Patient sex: M
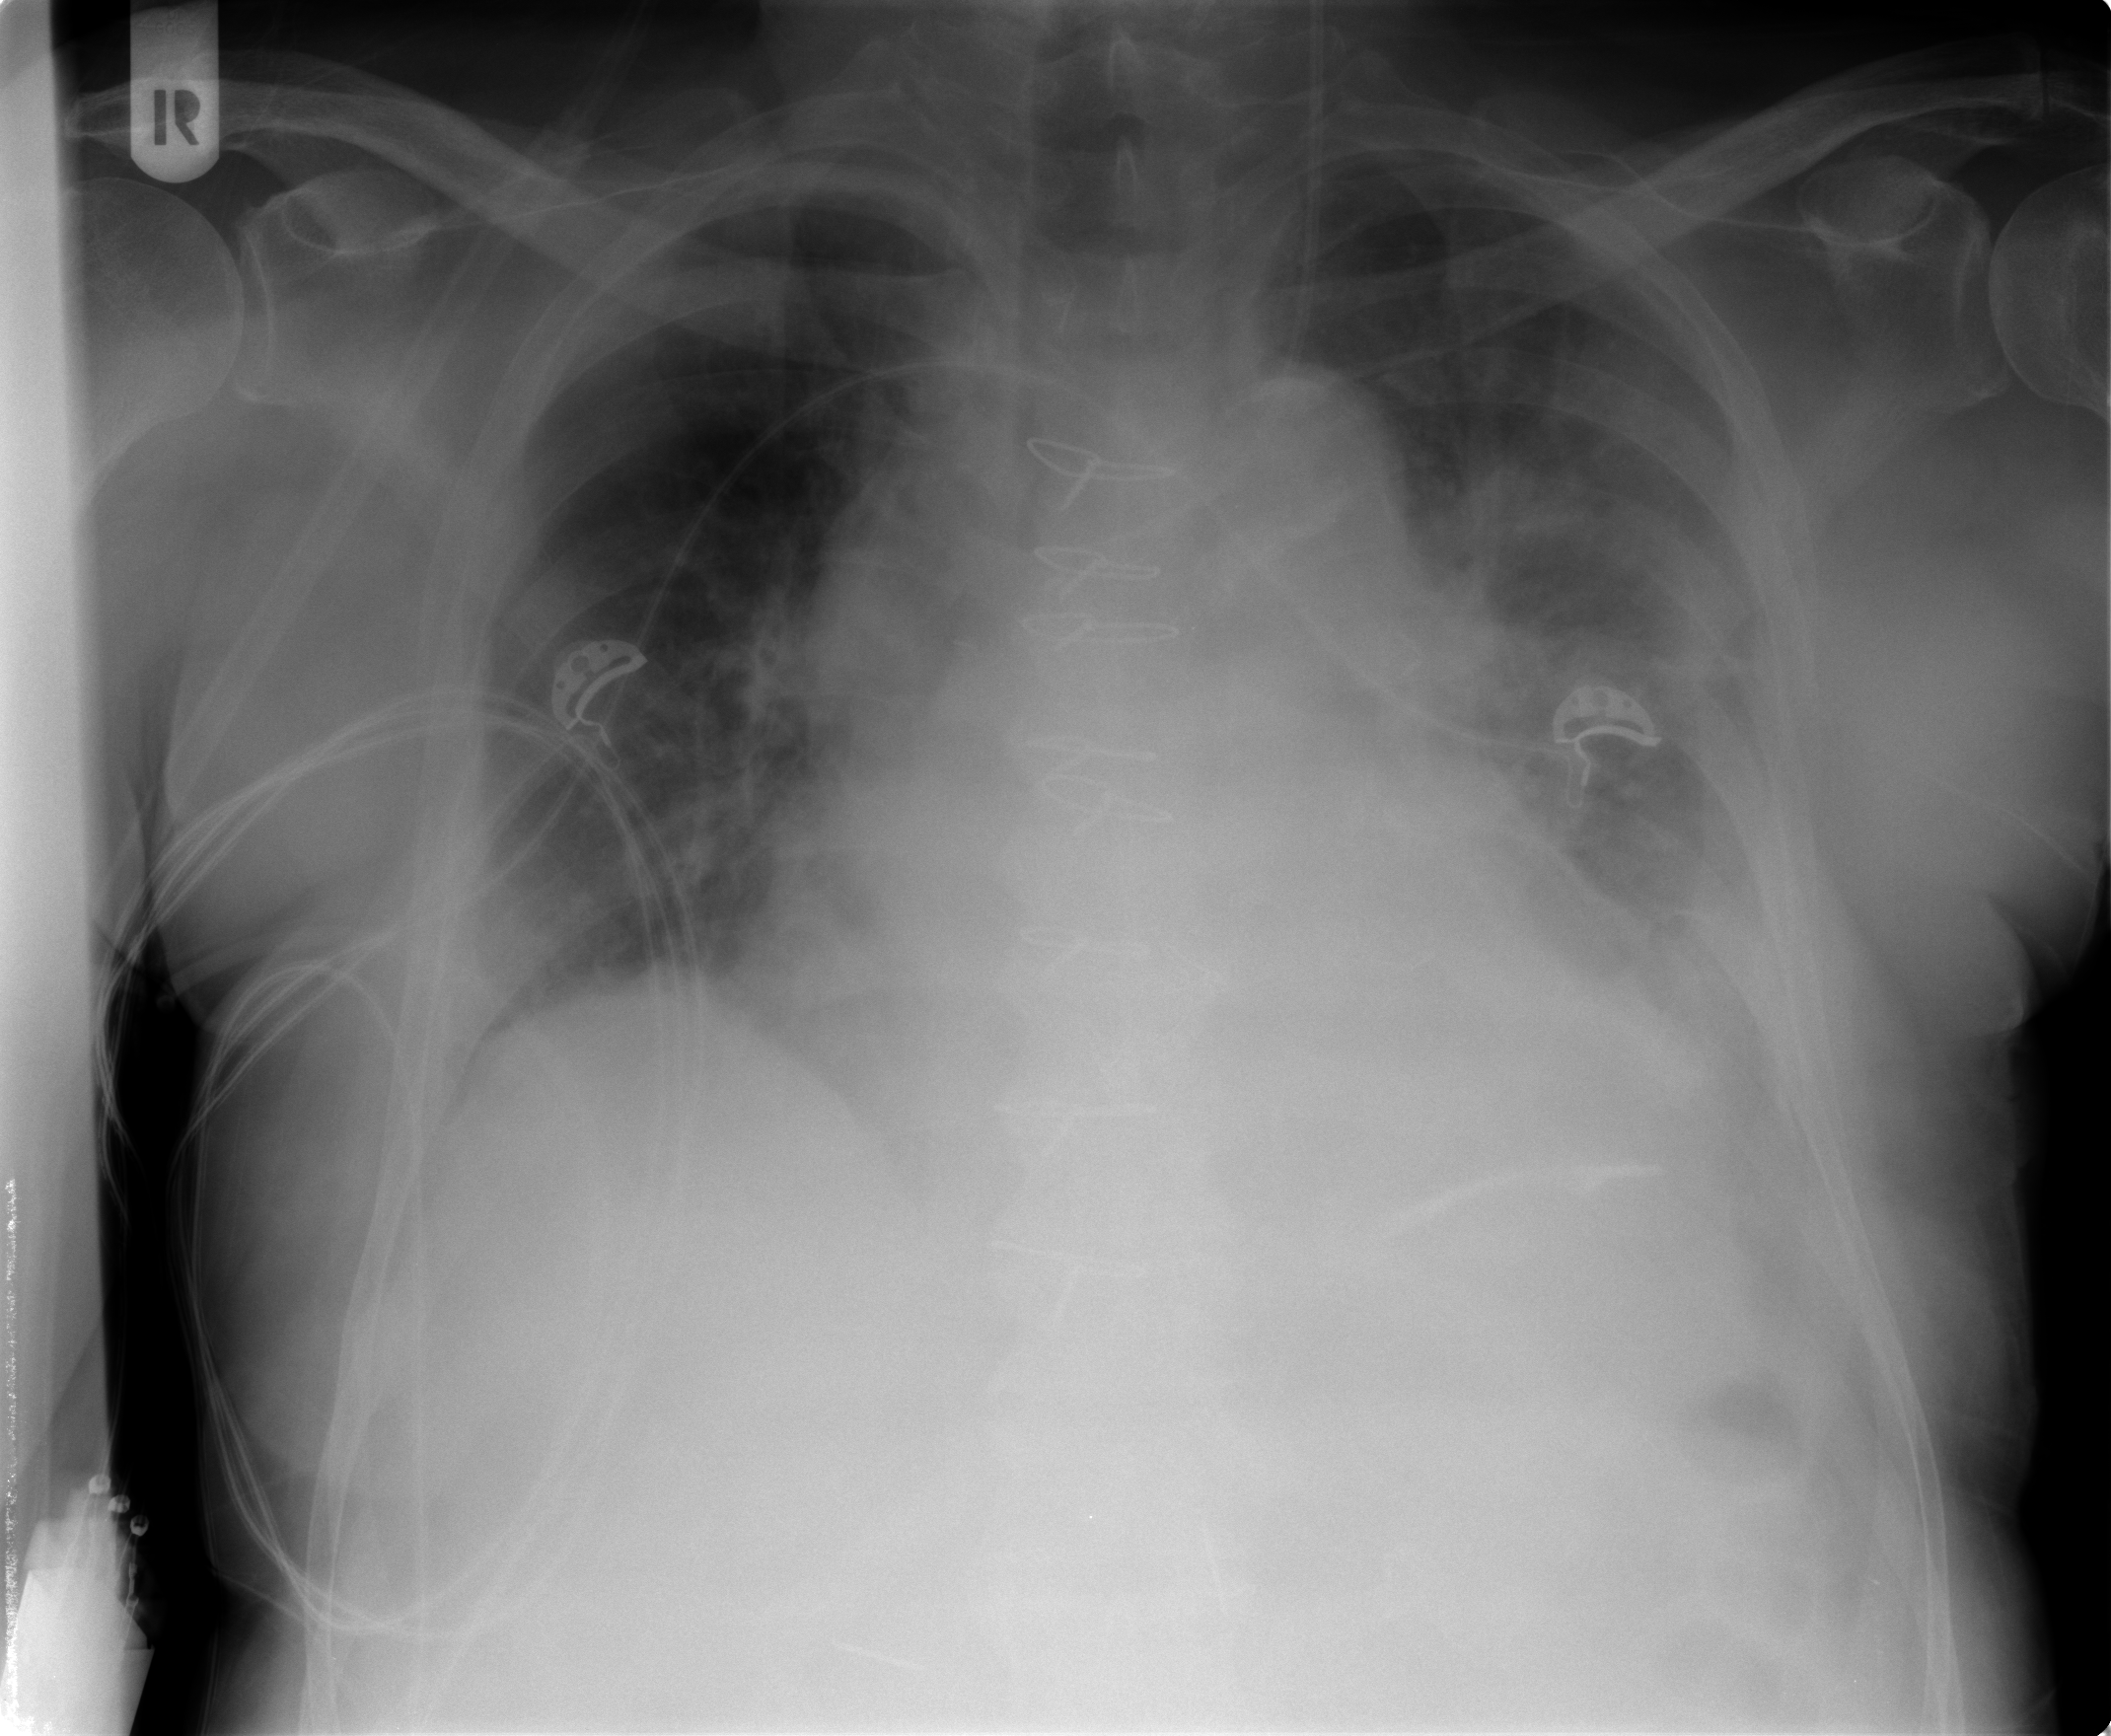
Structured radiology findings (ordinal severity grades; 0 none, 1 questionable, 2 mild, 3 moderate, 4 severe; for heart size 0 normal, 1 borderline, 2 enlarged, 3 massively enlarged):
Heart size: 3
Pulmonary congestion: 2
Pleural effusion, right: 1
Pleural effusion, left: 2
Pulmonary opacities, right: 2
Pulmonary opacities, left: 2
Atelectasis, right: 2
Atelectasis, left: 3